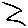
Label: zigzag